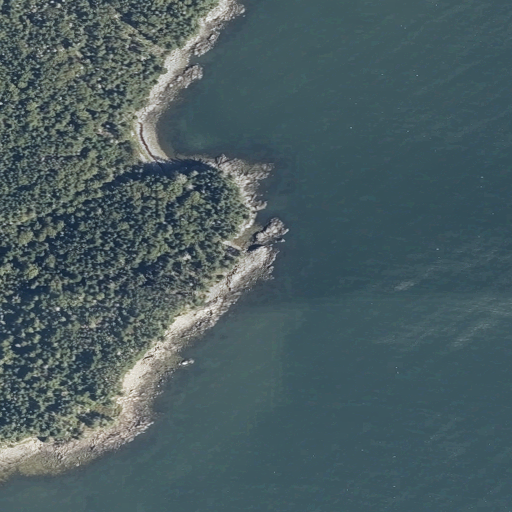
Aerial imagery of cape in Maine named Wallace Point containing open water, evergreen forest, herbaceous wetlands, woody wetlands, and mixed forest